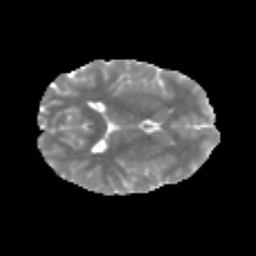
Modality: MD
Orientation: axial
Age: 25
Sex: female
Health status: healthy
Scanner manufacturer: philips
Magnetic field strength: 3 T
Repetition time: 10.015 s
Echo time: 0.07044 s